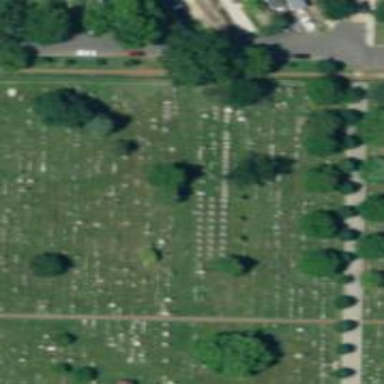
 featuring old graves and historic tombs."